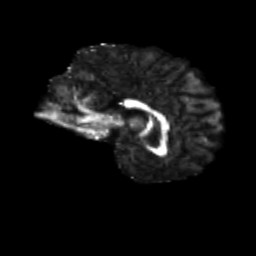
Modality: FA
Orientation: sagittal
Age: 53
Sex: female
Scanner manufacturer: siemens
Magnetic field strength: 3 T
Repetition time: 4.71 s
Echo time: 0.0906 s